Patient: sex M, age 72
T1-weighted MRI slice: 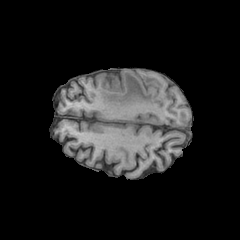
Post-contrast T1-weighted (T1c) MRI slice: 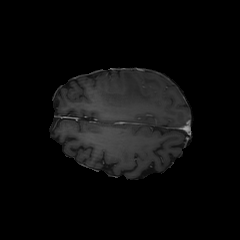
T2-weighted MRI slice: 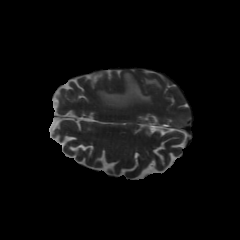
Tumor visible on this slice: yes
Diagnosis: Glioblastoma, IDH-wildtype
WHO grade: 4